Question: I'm writing this in Rails but I suspect the logic isn't Rails-specific - I have a list of entries that are all one of two types, photo and video.
At the moment I have a loop that is running through the list in reverse date order, outputting a mix of the two types. Below is an example of the loop I have, it's not the actual code but the logic is the same:
'''
post_count = 1
if post_count < 2
if post.type == 'photo'
<div>post.title</div>
post_count = post_count + 1
end
else
if post.type == 'photo'
<div>post.title</div>
post_count = post_count + 1
elsif post.type == 'video'
<div>post.embed_code</div>
post_count = post_count + 1
end
end
'''
This is close to what I want because I want the two types to be mixed to a certain degree, but I wanted to know if it was possible to have the loop pull out the first two photo entries and render those first, then output the rest of the list as normal, including any video entries that may have appeared earlier in the list.
That sounds a bit convoluted to me, so here's a diagram, with the desired result on the right:

Thanks in advance.
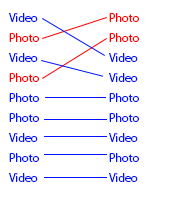
Answer: Hmm not sure if it is what you are looking for, but take a look:
'''
@posts.select{ |post| post.type == 'photo' }.first(2).each do |photo_post|
@posts.delete_if{ |post| post == photo_post }
# display photo_post
# <div>post.title</div>
@posts.each do |post|
post.try(:title) || post.try(:embed_code)
'''
This code assume that '@posts' is a list of Photos/Videos ordered as your wishes (by date in general). It should not support the 'nil' cases.